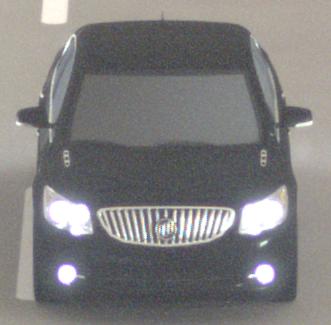
Make: Buick
Model: LaCrosse
Detailed model: Gen. 2
Model produced from: 2009
Model produced until: 2016
Doors: 4
Color: black
Road condition: dry road
Daytime: midday
Contrast: medium contrast